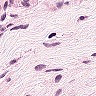
Metastatic tissue present: yes